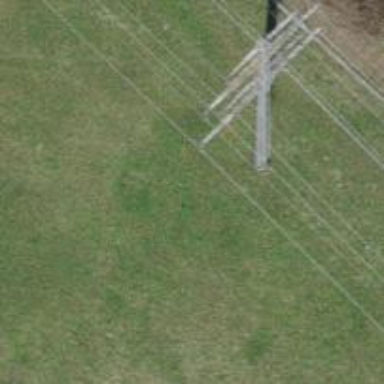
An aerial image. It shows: Concrete power pole.